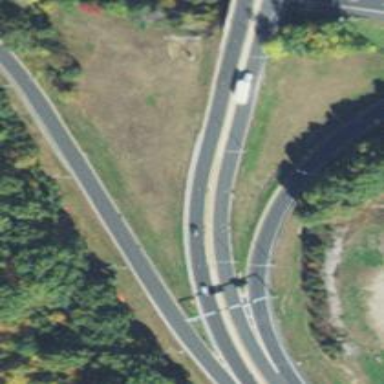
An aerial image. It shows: Asphalt motorway link.